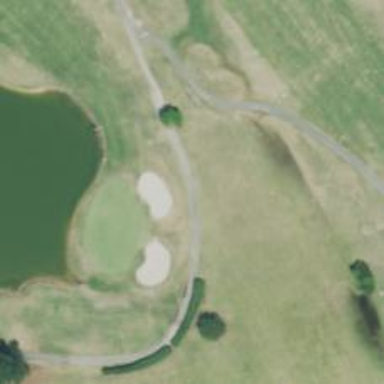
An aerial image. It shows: Path for both road and golf.